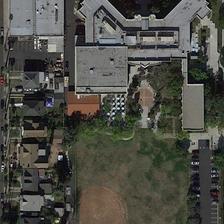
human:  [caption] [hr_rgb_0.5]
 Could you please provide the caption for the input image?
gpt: a baseball field is semi-surrounded by many buildings and some green trees .

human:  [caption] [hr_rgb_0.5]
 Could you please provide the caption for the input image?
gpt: a baseball field is surrounded by many buildings .

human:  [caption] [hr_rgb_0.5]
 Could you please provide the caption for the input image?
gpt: a baseball field next to a road is semisurrounded by many buildings .

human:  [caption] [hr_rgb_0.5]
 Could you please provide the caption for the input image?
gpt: the grass with a small baseball field is surrounded by some villas and a v-shaped building .

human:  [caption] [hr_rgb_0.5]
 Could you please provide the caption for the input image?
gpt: a baseball field next to a road is semisurrounded by many buildings .